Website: macys
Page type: account-selection
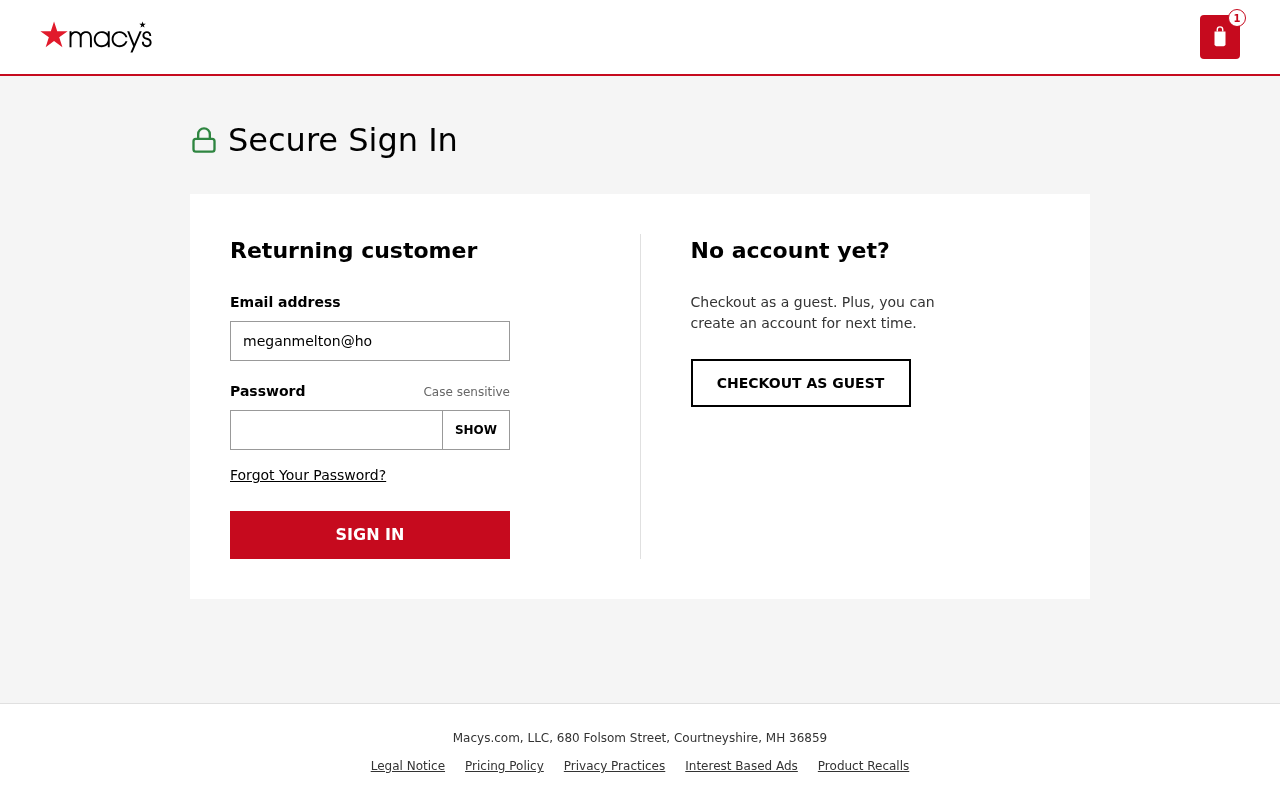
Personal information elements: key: PII_EMAIL
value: meganmelton@hotmail.com
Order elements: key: ORDER_NUM_ITEMS
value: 1